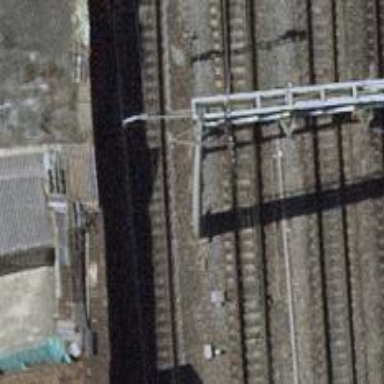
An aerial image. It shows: Single-track railway with electrified contact lines.